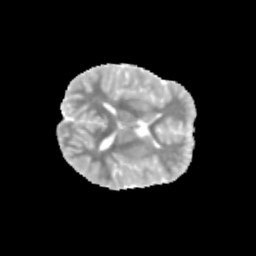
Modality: MD
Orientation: axial
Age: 11
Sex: male
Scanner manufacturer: siemens
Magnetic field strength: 3 T
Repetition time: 3.8 s
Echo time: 0.07 s